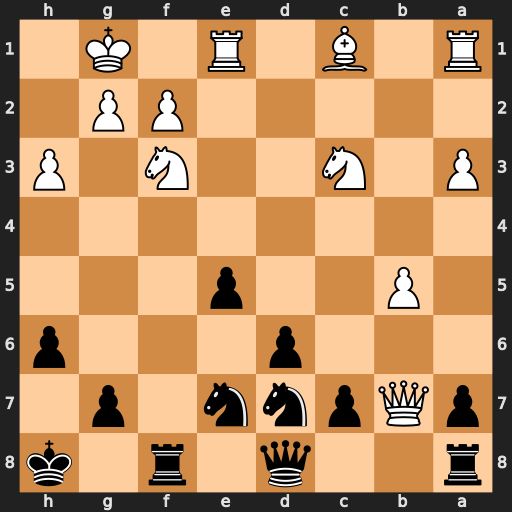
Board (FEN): r2q1r1k/pQpnn1p1/3p3p/1P2p3/8/P1N2N1P/5PP1/R1B1R1K1
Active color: b
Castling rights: -
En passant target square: -
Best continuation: Nc5 Qxa8 Qxa8